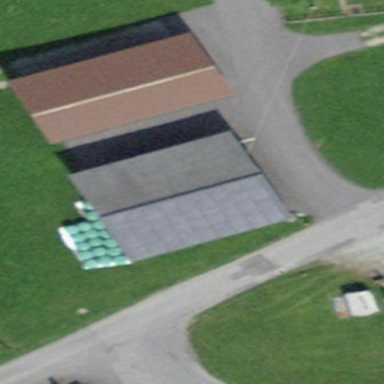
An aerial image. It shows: Garage.